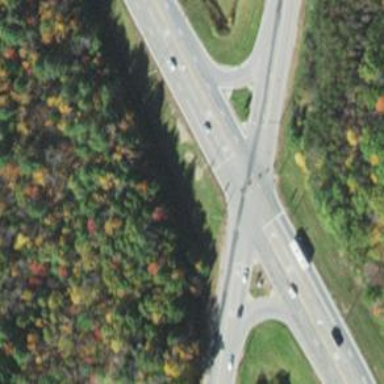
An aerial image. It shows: Asphalt road classified as trunk highway.